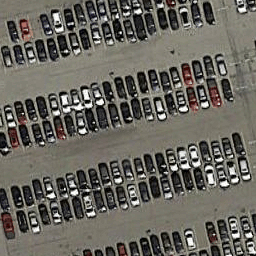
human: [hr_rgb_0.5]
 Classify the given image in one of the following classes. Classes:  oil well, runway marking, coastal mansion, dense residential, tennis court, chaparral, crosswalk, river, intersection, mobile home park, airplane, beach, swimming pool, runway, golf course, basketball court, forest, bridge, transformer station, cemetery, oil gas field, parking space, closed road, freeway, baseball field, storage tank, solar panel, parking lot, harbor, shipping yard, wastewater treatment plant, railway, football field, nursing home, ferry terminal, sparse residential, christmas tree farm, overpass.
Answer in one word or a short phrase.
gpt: parking lot